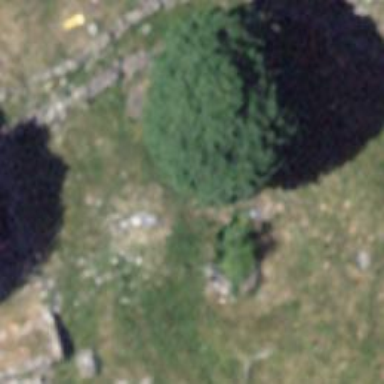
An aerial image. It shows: Beautiful tree in nature.